Interaction volume radius: 5 \u00c5
Interaction volume height: 10 \u00c5
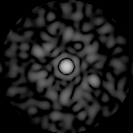
Disorder parameter: 0.8132